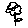
Label: flower